Question: i have got some trouble, using the XPath. (Later i want to add my expression on SonarQube to rule of xpath pattern so i can create my own rules there. But SonarQube is not required yet)
I want to create a rule which throws exception if a project was analyzed and something special was written in the comments (e.g. "ERROR") of my java projects (e.g. myXPathTry.java).
I am testing all my expressions with this <URL>. Just need to download it and execute it.
Usage is simple: add your code on the left, click "Parse Source Code" right under the box. Then add your xpath rule in the box on the bottom and finally click "Evaluate XPath". Result should be marked. You are also allowed to view the automatic created XML for your source code if you click the xml button above the right box.
: all the comments are saved in "unaccessable" TRIVIA path (as you can see in the AST). I can access all other things and check against there values and parameters, but not this TRIVIA stuff. (JavaCode, AST (Abstract Syntax Tree) and XML are added below.)
Do you know a way how i can get access to the comments?
Thanks for your Help! :)
'''
Already tested:
neighter //*/comment() , nor //*/TOKEN/TRIVIA does have any effect.
//*/TOKEN works and has affect, but does not contain the needed information.
'''
Java Code:
'''
public class MyXPathTry{
public static void main(String[] args){
System.out.println("Just to have some code");
//This is a comment
/* This is a second comment */
/* This is a second comment with ERROR*/
}
}
'''

In the AST the blue line (RWING, if image is not visable) was selectet after i clicked on any comment on the left of the toolkit. Path downwards was not opend by default. I opened RWING and the TOKEN subfolder by myself, just do show you what i mean with TRIVIA files)
'''
Toolkit Auto-Created XML:
<compilationUnit tokenValue="public" tokenLine="1" tokenColumn="0">
<typeDeclaration tokenValue="public" tokenLine="1" tokenColumn="0">
<modifier tokenValue="public" tokenLine="1" tokenColumn="0">
<PUBLIC tokenValue="public" tokenLine="1" tokenColumn="0">
<TOKEN tokenValue="public" tokenLine="1" tokenColumn="0"/>
</PUBLIC>
</modifier>
<classDeclaration tokenValue="class" tokenLine="1" tokenColumn="7">
<CLASS tokenValue="class" tokenLine="1" tokenColumn="7">
<TOKEN tokenValue="class" tokenLine="1" tokenColumn="7"/>
</CLASS>
<IDENTIFIER tokenValue="MyXPathTry" tokenLine="1" tokenColumn="13">
<TOKEN tokenValue="MyXPathTry" tokenLine="1" tokenColumn="13"/>
</IDENTIFIER>
<classBody tokenValue="{" tokenLine="1" tokenColumn="23">
<LWING tokenValue="{" tokenLine="1" tokenColumn="23">
<TOKEN tokenValue="{" tokenLine="1" tokenColumn="23"/>
</LWING>
<classBodyDeclaration tokenValue="public" tokenLine="2" tokenColumn="4">
<modifier tokenValue="public" tokenLine="2" tokenColumn="4">
<PUBLIC tokenValue="public" tokenLine="2" tokenColumn="4">
<TOKEN tokenValue="public" tokenLine="2" tokenColumn="4"/>
</PUBLIC>
</modifier>
<modifier tokenValue="static" tokenLine="2" tokenColumn="11">
<STATIC tokenValue="static" tokenLine="2" tokenColumn="11">
<TOKEN tokenValue="static" tokenLine="2" tokenColumn="11"/>
</STATIC>
</modifier>
<memberDecl tokenValue="void" tokenLine="2" tokenColumn="18">
<VOID tokenValue="void" tokenLine="2" tokenColumn="18">
<TOKEN tokenValue="void" tokenLine="2" tokenColumn="18"/>
</VOID>
<IDENTIFIER tokenValue="main" tokenLine="2" tokenColumn="23">
<TOKEN tokenValue="main" tokenLine="2" tokenColumn="23"/>
</IDENTIFIER>
<voidMethodDeclaratorRest tokenValue="(" tokenLine="2" tokenColumn="27">
<formalParameters tokenValue="(" tokenLine="2" tokenColumn="27">
<LPAR tokenValue="(" tokenLine="2" tokenColumn="27">
<TOKEN tokenValue="(" tokenLine="2" tokenColumn="27"/>
</LPAR>
<formalParameterDecls tokenValue="String" tokenLine="2" tokenColumn="28">
<type tokenValue="String" tokenLine="2" tokenColumn="28">
<classType tokenValue="String" tokenLine="2" tokenColumn="28">
<IDENTIFIER tokenValue="String" tokenLine="2" tokenColumn="28">
<TOKEN tokenValue="String" tokenLine="2" tokenColumn="28"/>
</IDENTIFIER>
</classType>
<dim tokenValue="[" tokenLine="2" tokenColumn="34">
<LBRK tokenValue="[" tokenLine="2" tokenColumn="34">
<TOKEN tokenValue="[" tokenLine="2" tokenColumn="34"/>
</LBRK>
<RBRK tokenValue="]" tokenLine="2" tokenColumn="35">
<TOKEN tokenValue="]" tokenLine="2" tokenColumn="35"/>
</RBRK>
</dim>
</type>
<formalParametersDeclsRest tokenValue="args" tokenLine="2" tokenColumn="37">
<variableDeclaratorId tokenValue="args" tokenLine="2" tokenColumn="37">
<IDENTIFIER tokenValue="args" tokenLine="2" tokenColumn="37">
<TOKEN tokenValue="args" tokenLine="2" tokenColumn="37"/>
</IDENTIFIER>
</variableDeclaratorId>
</formalParametersDeclsRest>
</formalParameterDecls>
<RPAR tokenValue=")" tokenLine="2" tokenColumn="41">
<TOKEN tokenValue=")" tokenLine="2" tokenColumn="41"/>
</RPAR>
</formalParameters>
<methodBody tokenValue="{" tokenLine="2" tokenColumn="42">
<block tokenValue="{" tokenLine="2" tokenColumn="42">
<LWING tokenValue="{" tokenLine="2" tokenColumn="42">
<TOKEN tokenValue="{" tokenLine="2" tokenColumn="42"/>
</LWING>
<blockStatements tokenValue="System" tokenLine="3" tokenColumn="1">
<blockStatement tokenValue="System" tokenLine="3" tokenColumn="1">
<statement tokenValue="System" tokenLine="3" tokenColumn="1">
<expressionStatement tokenValue="System" tokenLine="3" tokenColumn="1">
<statementExpression tokenValue="System" tokenLine="3" tokenColumn="1">
<expression tokenValue="System" tokenLine="3" tokenColumn="1">
<primary tokenValue="System" tokenLine="3" tokenColumn="1">
<qualifiedIdentifier tokenValue="System" tokenLine="3" tokenColumn="1">
<IDENTIFIER tokenValue="System" tokenLine="3" tokenColumn="1">
<TOKEN tokenValue="System" tokenLine="3" tokenColumn="1"/>
</IDENTIFIER>
<DOT tokenValue="." tokenLine="3" tokenColumn="7">
<TOKEN tokenValue="." tokenLine="3" tokenColumn="7"/>
</DOT>
<IDENTIFIER tokenValue="out" tokenLine="3" tokenColumn="8">
<TOKEN tokenValue="out" tokenLine="3" tokenColumn="8"/>
</IDENTIFIER>
<DOT tokenValue="." tokenLine="3" tokenColumn="11">
<TOKEN tokenValue="." tokenLine="3" tokenColumn="11"/>
</DOT>
<IDENTIFIER tokenValue="println" tokenLine="3" tokenColumn="12">
<TOKEN tokenValue="println" tokenLine="3" tokenColumn="12"/>
</IDENTIFIER>
</qualifiedIdentifier>
<identifierSuffix tokenValue="(" tokenLine="3" tokenColumn="19">
<arguments tokenValue="(" tokenLine="3" tokenColumn="19">
<LPAR tokenValue="(" tokenLine="3" tokenColumn="19">
<TOKEN tokenValue="(" tokenLine="3" tokenColumn="19"/>
</LPAR>
<expression tokenValue=""Just to have some code"" tokenLine="3" tokenColumn="20">
<primary tokenValue=""Just to have some code"" tokenLine="3" tokenColumn="20">
<literal tokenValue=""Just to have some code"" tokenLine="3" tokenColumn="20">
<LITERAL tokenValue=""Just to have some code"" tokenLine="3" tokenColumn="20">
<TOKEN tokenValue=""Just to have some code"" tokenLine="3" tokenColumn="20"/>
</LITERAL>
</literal>
</primary>
</expression>
<RPAR tokenValue=")" tokenLine="3" tokenColumn="44">
<TOKEN tokenValue=")" tokenLine="3" tokenColumn="44"/>
</RPAR>
</arguments>
</identifierSuffix>
</primary>
</expression>
</statementExpression>
<SEMI tokenValue=";" tokenLine="3" tokenColumn="45">
<TOKEN tokenValue=";" tokenLine="3" tokenColumn="45"/>
</SEMI>
</expressionStatement>
</statement>
</blockStatement>
</blockStatements>
<RWING tokenValue="}" tokenLine="7" tokenColumn="4">
<TOKEN tokenValue="}" tokenLine="7" tokenColumn="4"/>
</RWING>
</block>
</methodBody>
</voidMethodDeclaratorRest>
</memberDecl>
</classBodyDeclaration>
<RWING tokenValue="}" tokenLine="8" tokenColumn="0">
<TOKEN tokenValue="}" tokenLine="8" tokenColumn="0"/>
</RWING>
</classBody>
</classDeclaration>
</typeDeclaration>
<EOF tokenValue="" tokenLine="8" tokenColumn="1"/>
</compilationUnit>
'''
.
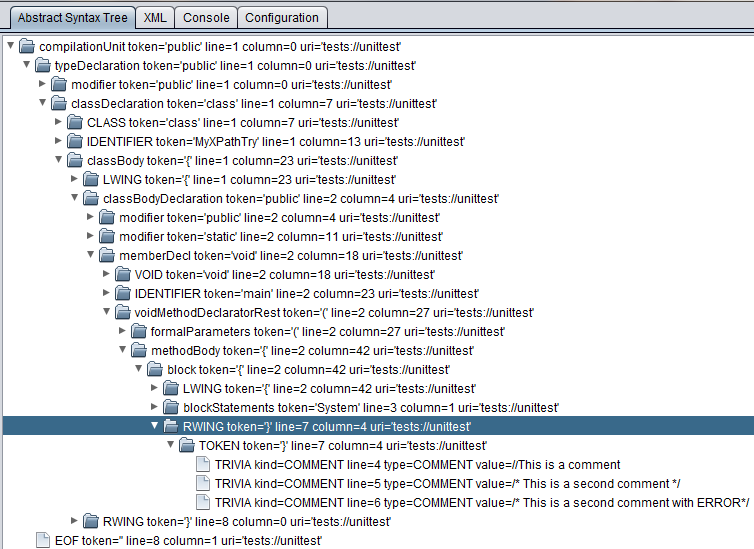
Answer: This is not possible. For your information the ability to write custom rules in XPath will be dropped in favor of writing them in Java.